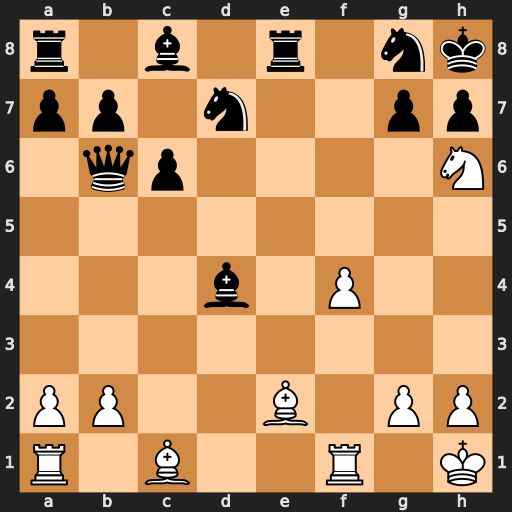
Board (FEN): r1b1r1nk/pp1n2pp/1qp4N/8/3b1P2/8/PP2B1PP/R1B2R1K
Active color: w
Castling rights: -
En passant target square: -
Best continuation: Nf7#